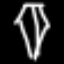
Label: diamond